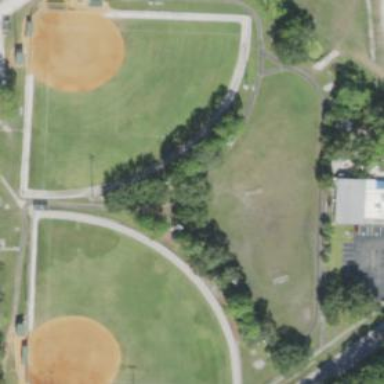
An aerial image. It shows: Baseball pitch for leisure and sports activities.